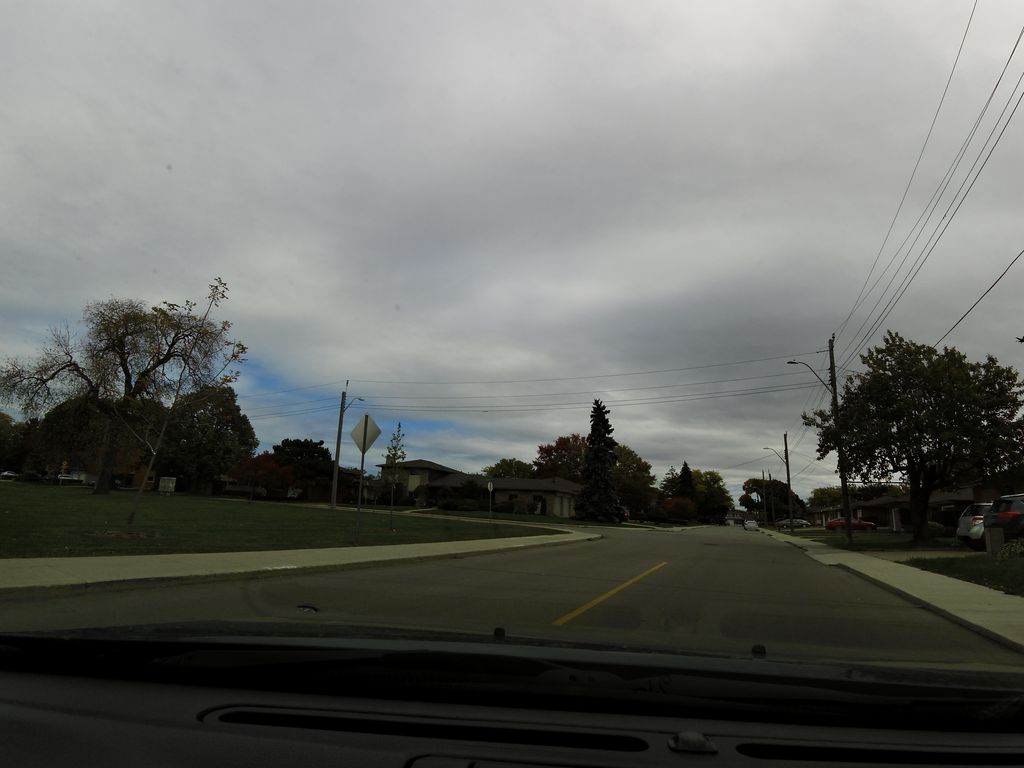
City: hamilton